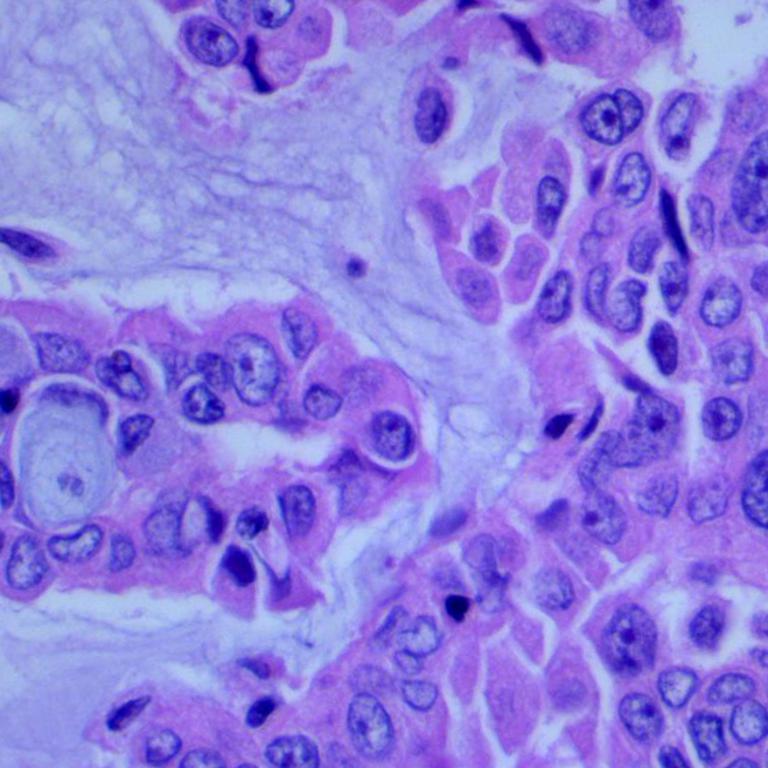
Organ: lung
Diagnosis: adenocarcinomas